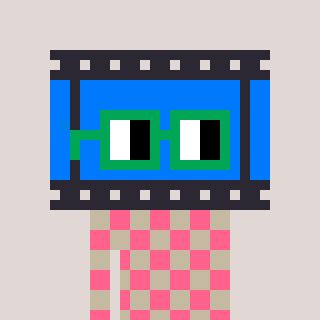
a pixel art character with square green glasses, a film strip-shaped head and a bege-colored body on a warm background